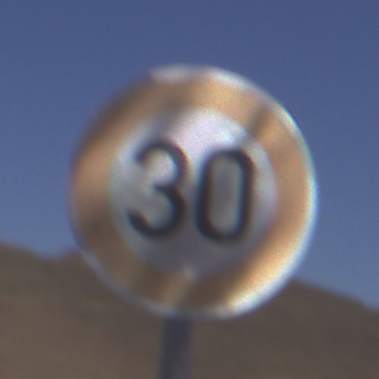
Verkehrszeichen: Geschwindigkeit30
Umgebung: Outdoor, Nature
Tageszeit: Midday
Wetter: Clear
Licht: Natural
Jahreszeit: NotSpecified
Kontrast: HighContrast